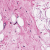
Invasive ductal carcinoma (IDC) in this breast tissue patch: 0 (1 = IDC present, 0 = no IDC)